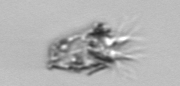
Label: Tintinnopsis